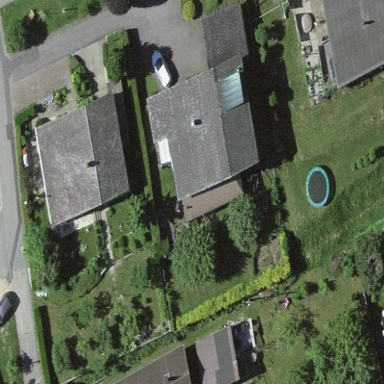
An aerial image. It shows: Residential building.